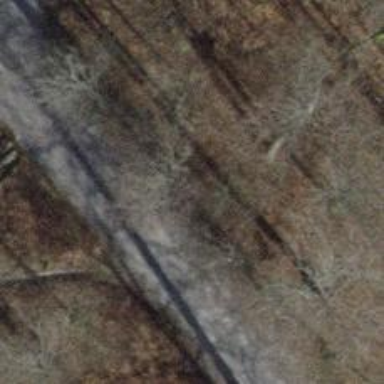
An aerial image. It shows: Brown bench in the vicinity.